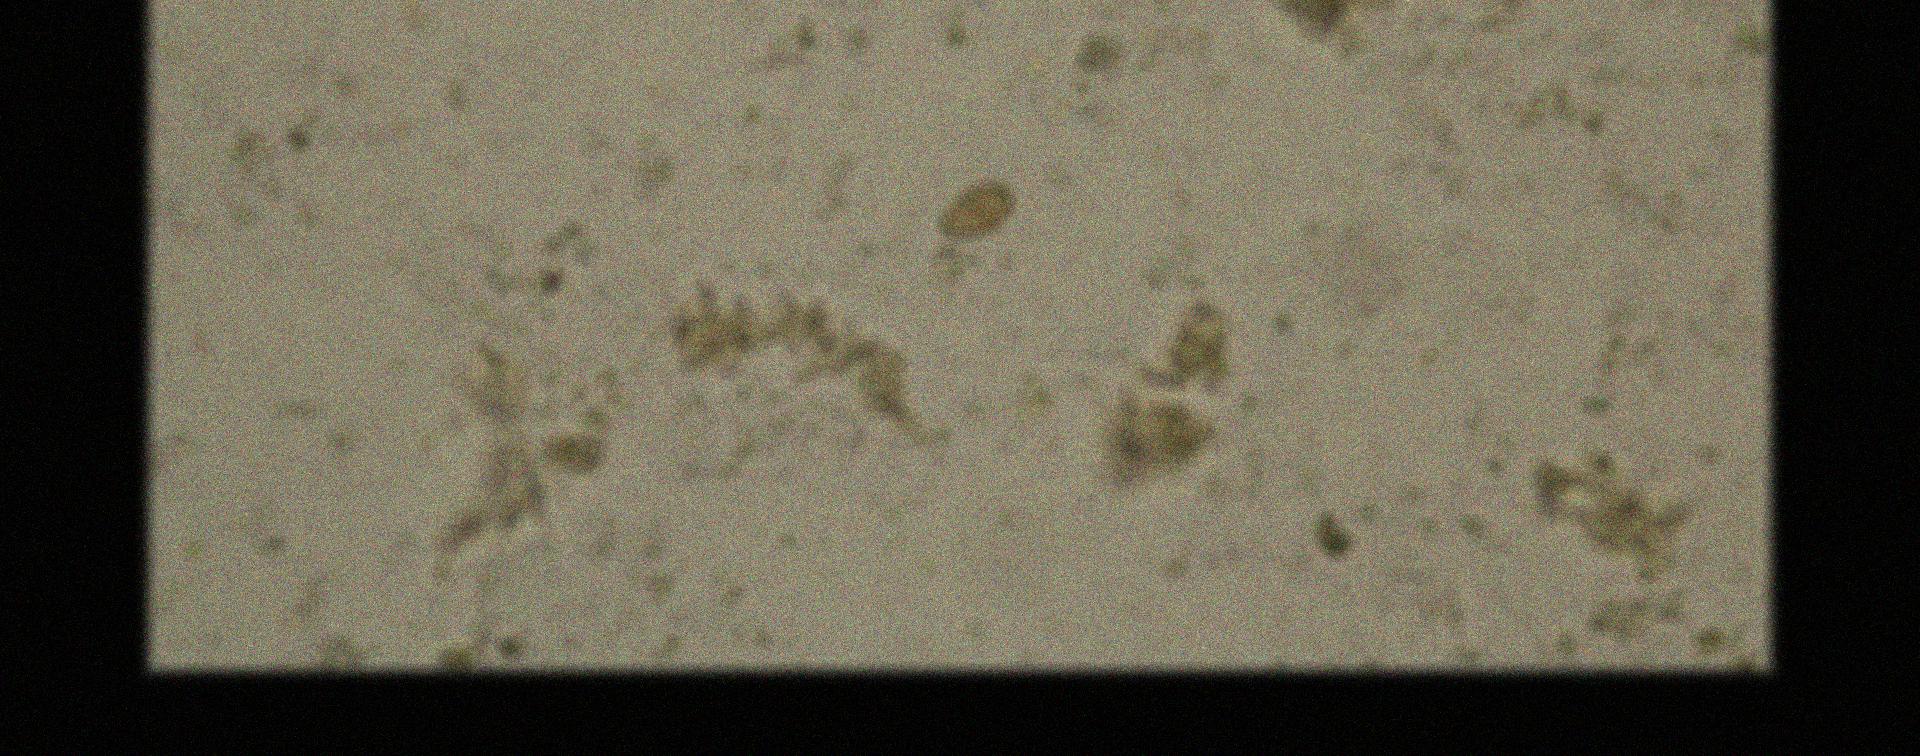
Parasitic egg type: Opisthorchis viverrine